Interaction volume radius: 5 \u00c5
Interaction volume height: 15 \u00c5
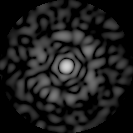
Disorder parameter: 0.8037